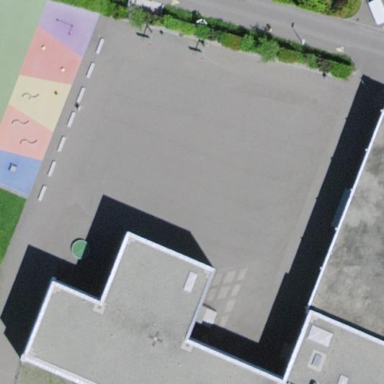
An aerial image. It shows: Schoolyard designated as leisure land.